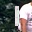
Label: 1